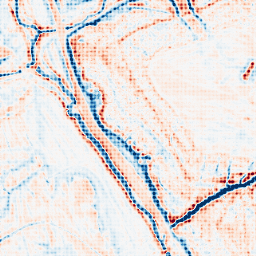
Category: edge_preserving
Decomposition family: bilateral
Decomposition parameters: d: 15
sigma_color: 50
sigma_space: 25
Upsampling method: sinc_blackman
Upsampling parameters: scale: 4
kernel_size: 4
Upsampling scale: 4